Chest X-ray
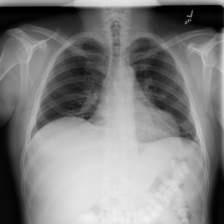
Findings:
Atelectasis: positive
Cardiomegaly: positive
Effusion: negative
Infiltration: negative
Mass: negative
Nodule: negative
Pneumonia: negative
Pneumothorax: negative
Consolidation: negative
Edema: negative
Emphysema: negative
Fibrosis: negative
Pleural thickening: negative
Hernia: negative